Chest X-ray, PA view. Patient: 64 years old, sex F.
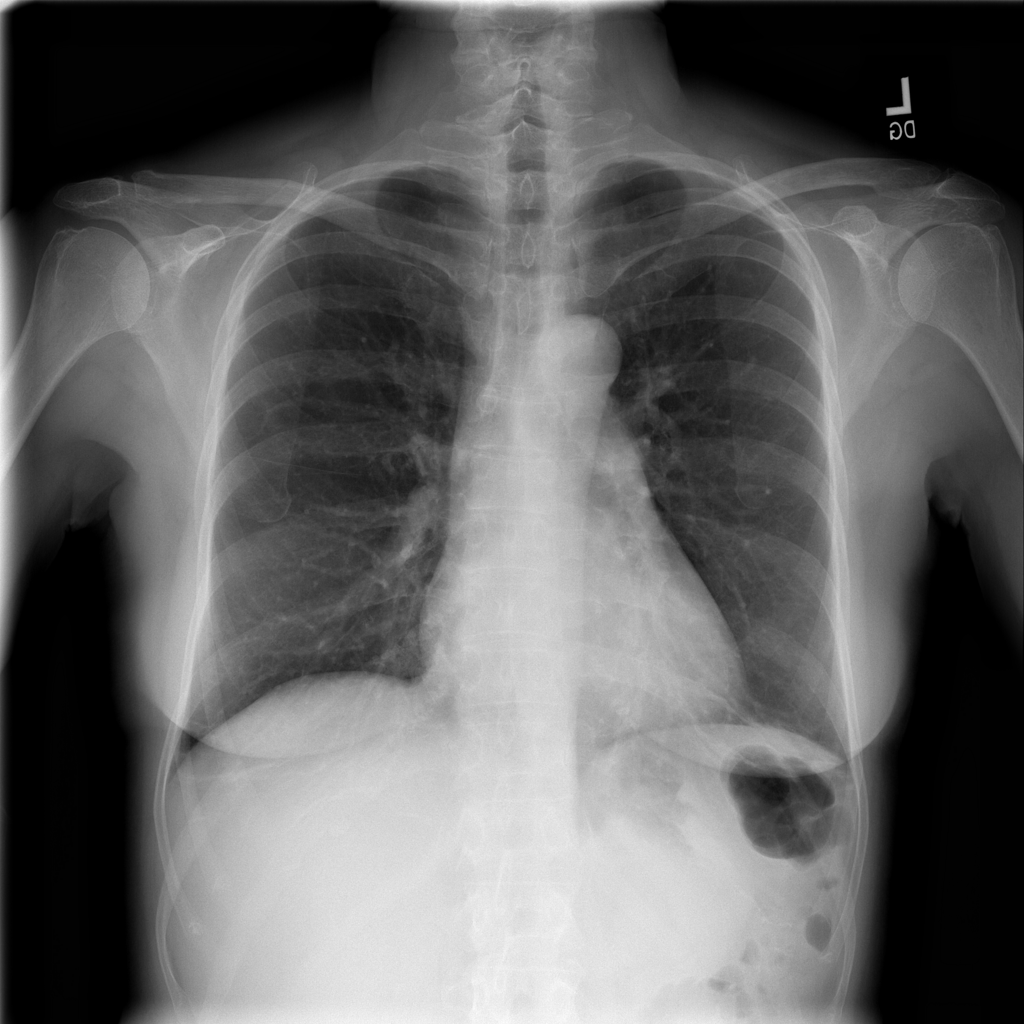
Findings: No Finding